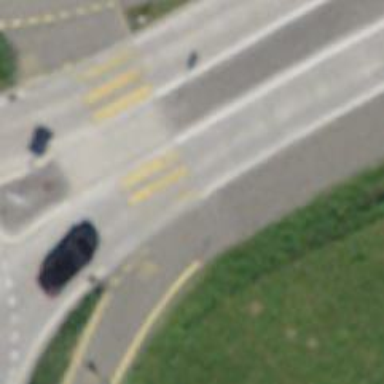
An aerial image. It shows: Marked crossing on the road.